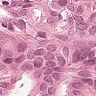
Metastatic tissue present: yes